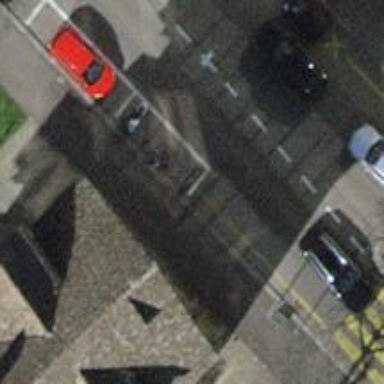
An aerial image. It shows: Motorcycle parking facility.